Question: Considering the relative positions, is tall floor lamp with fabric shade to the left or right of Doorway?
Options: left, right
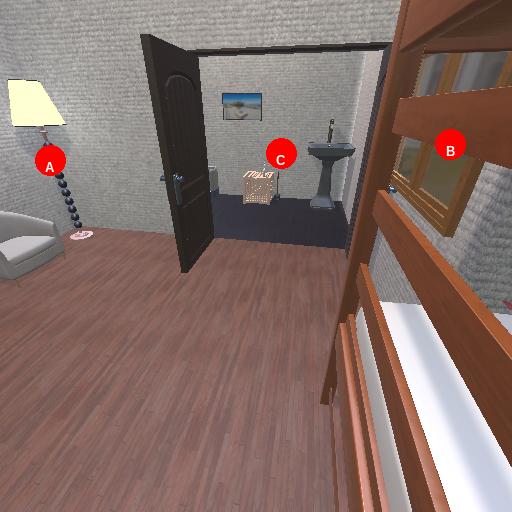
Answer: left